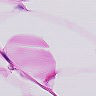
Metastatic tissue present: no